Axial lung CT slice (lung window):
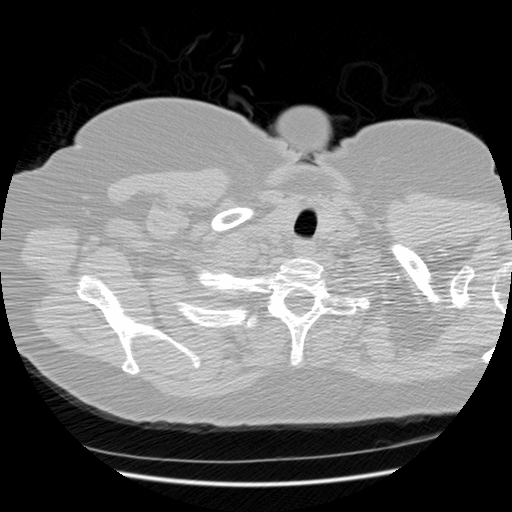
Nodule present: no